Question: I am using jQuery Mobile to create my mobile application. I have a plus button which appears like this:

The issue is that it is down, touching the list item. How do I make the button positioned midway between the list item and the horizontal line above it? I attempted to use absolute positioning using css, which did not work.
Here is my code:
'''
<span style="float:left;color:black;font-weight:bold;font-size:24px"><label for="newpostbutton">Posts</label></span>
<span style="float:right;"><a href="#" data-role="button" id="newpostbutton" data-icon="plus" data-iconpos="notext"></a></span>
<br>
<ul data-role="listview" data-inset="true" id="threads">
<li>No conversations :(</li>
</ul>
'''
Any help would be appreciated :D
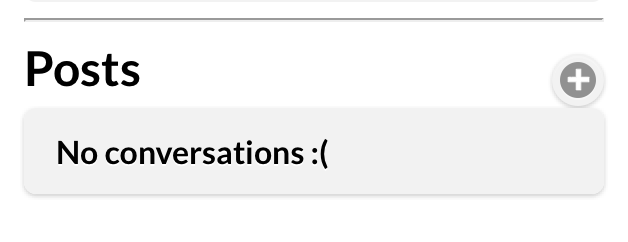
Answer: nshah, you can always give your button a negative margin-top and play around with the numbers. But it looks like there is probably more going on with the default button styles. I would look there first.
'''
margin-top: -15px;
'''